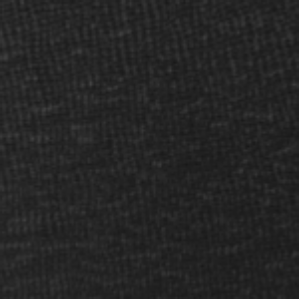
Label: frost